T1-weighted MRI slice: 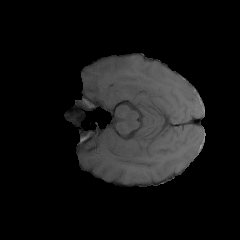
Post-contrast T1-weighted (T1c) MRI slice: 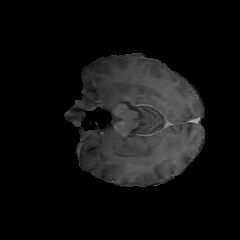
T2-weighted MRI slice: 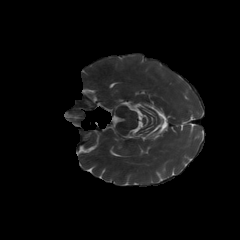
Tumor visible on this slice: no